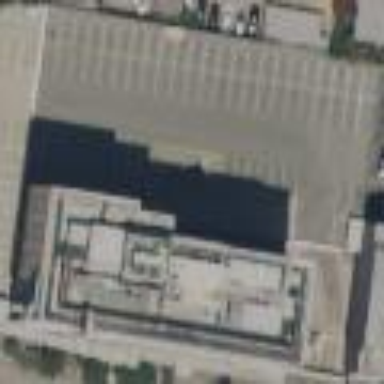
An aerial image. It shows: Commercial building.